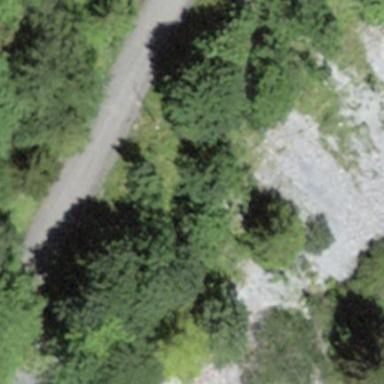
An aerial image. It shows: Forest area.